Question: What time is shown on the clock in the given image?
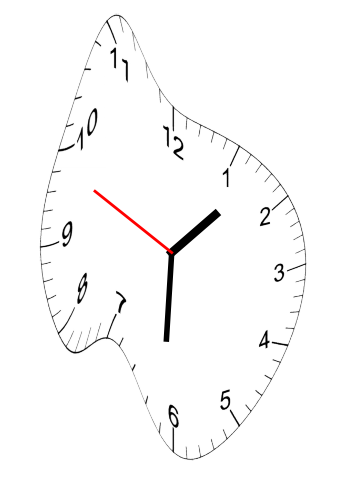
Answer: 01:30:49